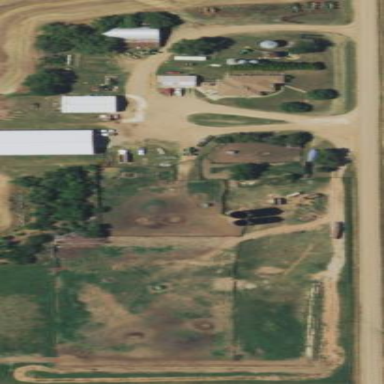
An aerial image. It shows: Farmyard area.